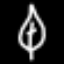
Label: leaf